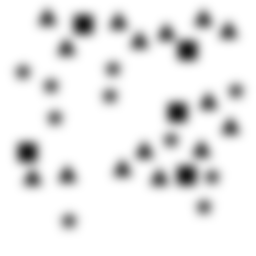
Squares: 5
Triangles: 15
Stars: 10
Total shapes: 30